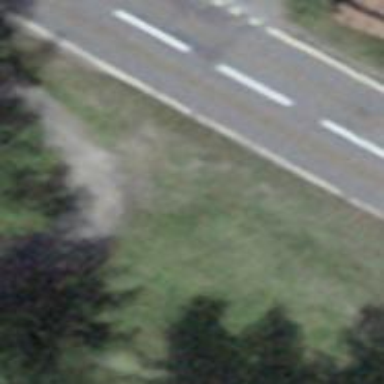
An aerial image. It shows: Path covered with grass.